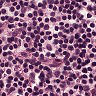
Metastatic tissue present: no